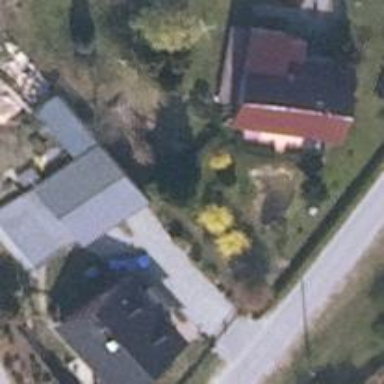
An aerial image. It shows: Garage.